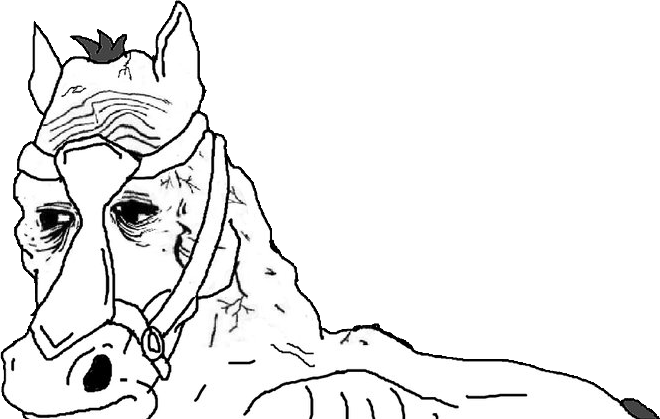
Label: 5_Yes_Honey